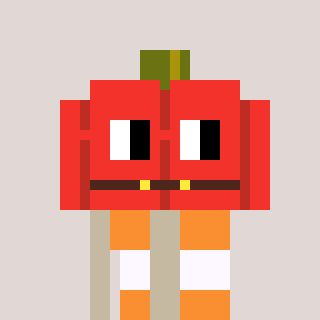
a pixel art character with square red glasses, a pumpkin-shaped head and a bege-colored body on a warm background